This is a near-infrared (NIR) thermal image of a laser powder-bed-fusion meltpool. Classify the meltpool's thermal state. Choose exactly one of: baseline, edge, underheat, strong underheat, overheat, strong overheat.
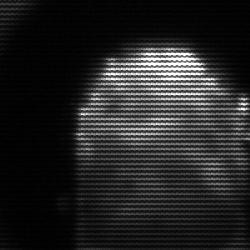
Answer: baseline